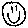
Label: smiley face